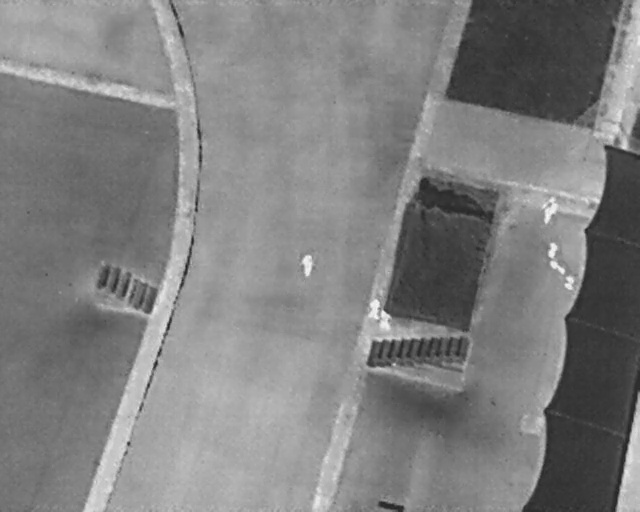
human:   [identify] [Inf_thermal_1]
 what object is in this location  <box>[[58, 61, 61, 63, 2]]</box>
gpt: <ref>1 large person at the center</ref>